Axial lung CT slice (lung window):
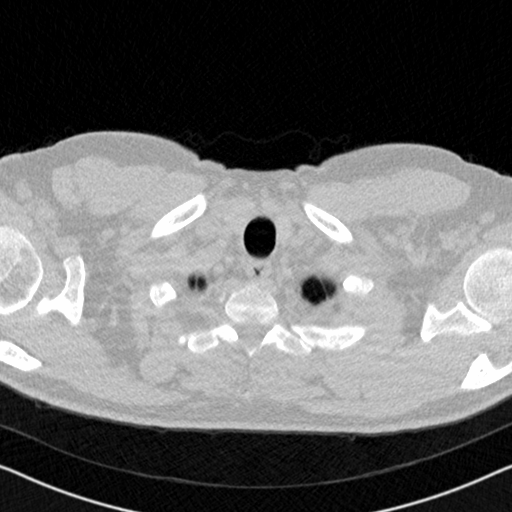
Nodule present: no